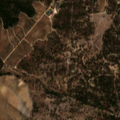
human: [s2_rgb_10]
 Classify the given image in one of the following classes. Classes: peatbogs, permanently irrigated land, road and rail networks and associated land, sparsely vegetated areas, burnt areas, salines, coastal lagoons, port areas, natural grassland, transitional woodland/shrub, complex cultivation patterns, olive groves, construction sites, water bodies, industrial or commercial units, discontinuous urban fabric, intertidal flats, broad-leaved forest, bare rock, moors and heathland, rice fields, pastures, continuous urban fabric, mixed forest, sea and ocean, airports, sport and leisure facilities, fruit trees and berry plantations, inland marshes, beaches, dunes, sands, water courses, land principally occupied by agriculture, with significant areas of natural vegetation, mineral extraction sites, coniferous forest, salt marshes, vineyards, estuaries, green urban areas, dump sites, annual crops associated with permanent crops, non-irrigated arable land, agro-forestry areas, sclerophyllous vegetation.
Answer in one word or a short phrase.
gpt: permanently irrigated land, agro-forestry areas, broad-leaved forest, mixed forest, transitional woodland/shrub